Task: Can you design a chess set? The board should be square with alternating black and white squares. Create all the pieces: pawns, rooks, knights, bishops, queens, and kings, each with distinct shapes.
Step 5156:
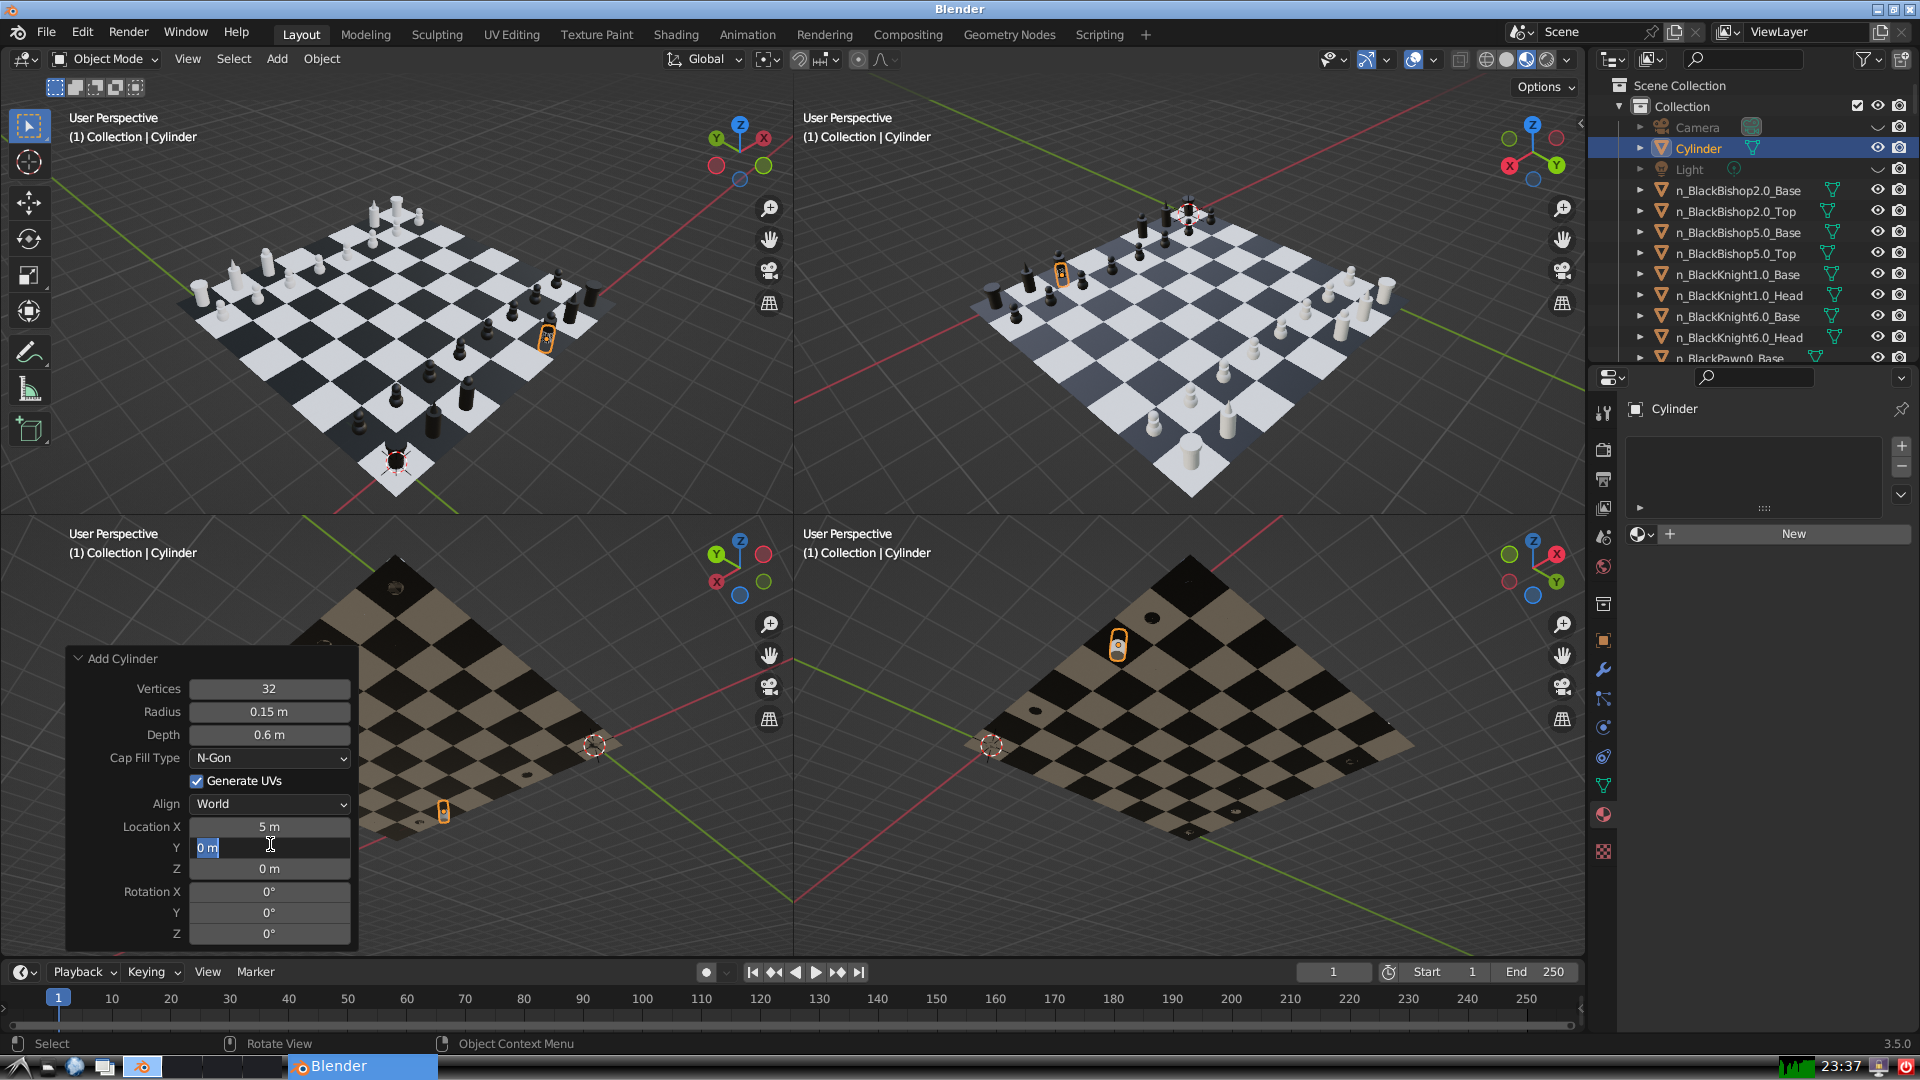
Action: input_text: 7.0